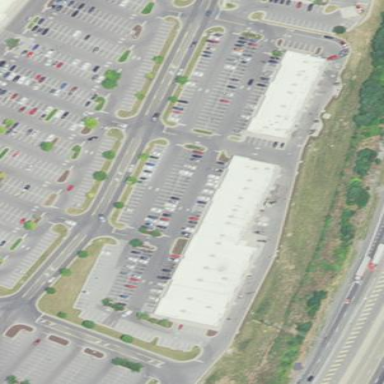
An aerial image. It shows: Retail building.